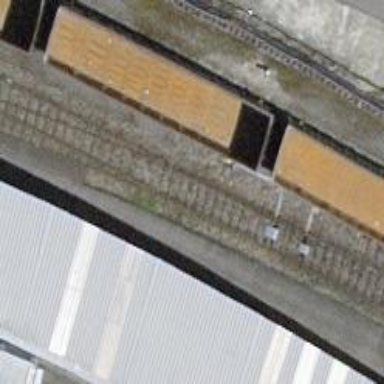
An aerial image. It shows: Rail spur service.